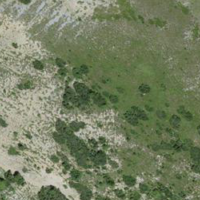
EUNIS habitat code: 31
Species observed at this site:
Hieracium villosum